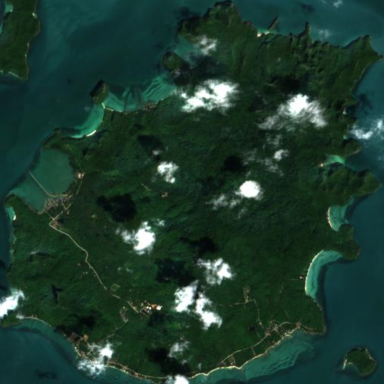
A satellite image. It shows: Island with natural coastline.